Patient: sex M, age 60
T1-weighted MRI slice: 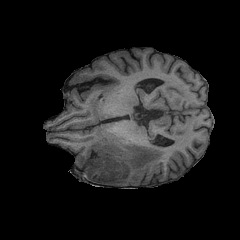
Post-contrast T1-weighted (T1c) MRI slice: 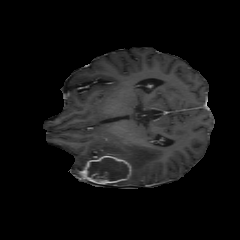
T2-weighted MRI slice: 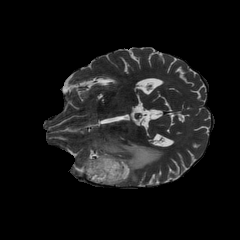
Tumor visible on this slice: yes
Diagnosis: Glioblastoma, IDH-wildtype
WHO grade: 4